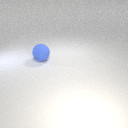
large blue rubber sphere